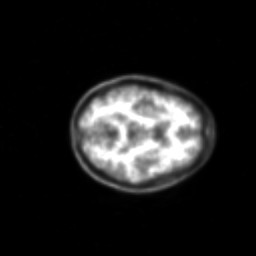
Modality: PET
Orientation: axial
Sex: female
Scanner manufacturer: siemens